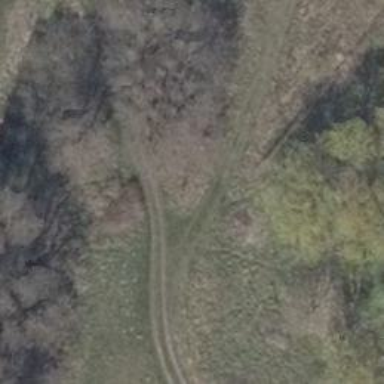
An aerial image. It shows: Track with ground surface of grade 3.